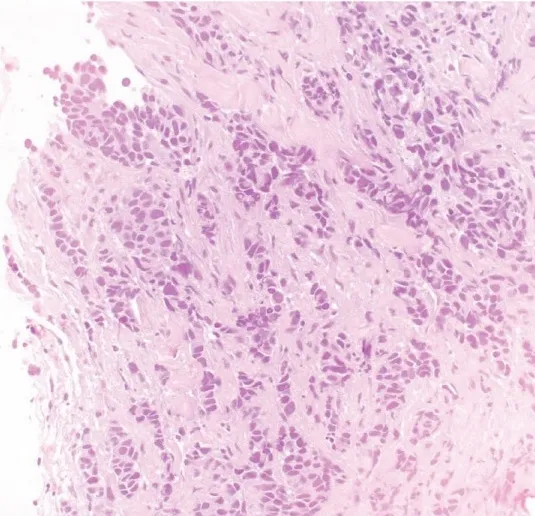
Neoplastic cells growing in poorly defined glandular structures were seen at the periphery of the biopsy (H&E).
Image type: pathology (h&e)